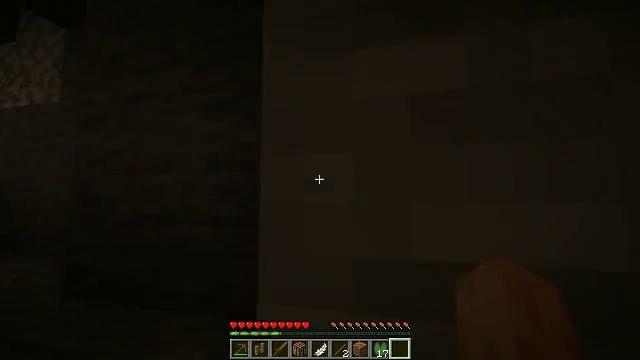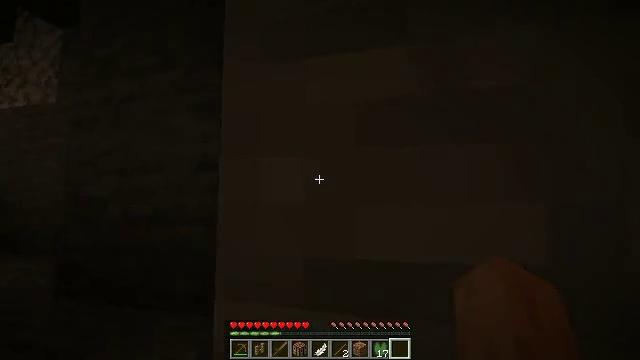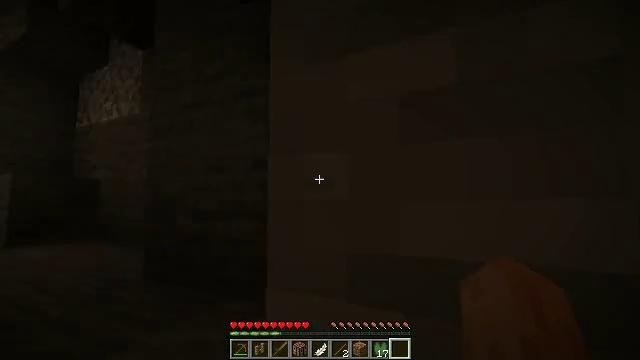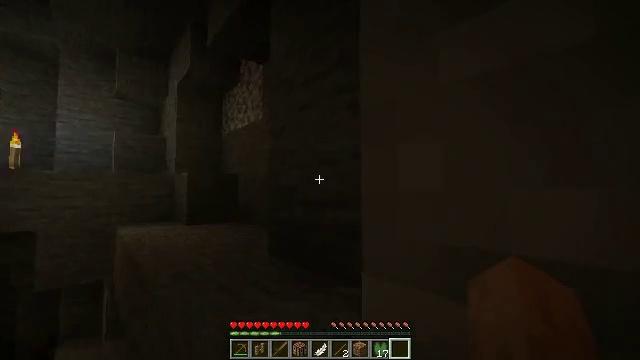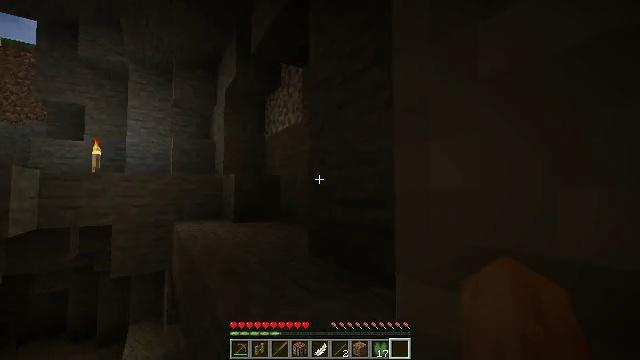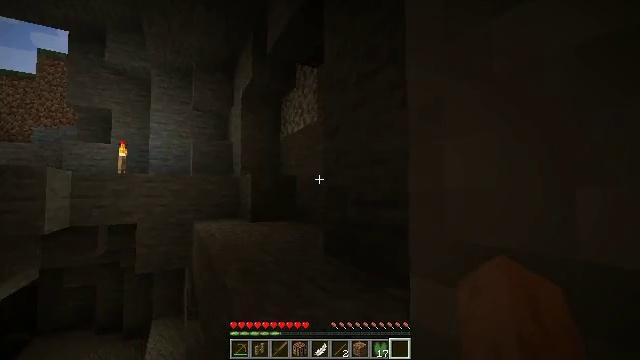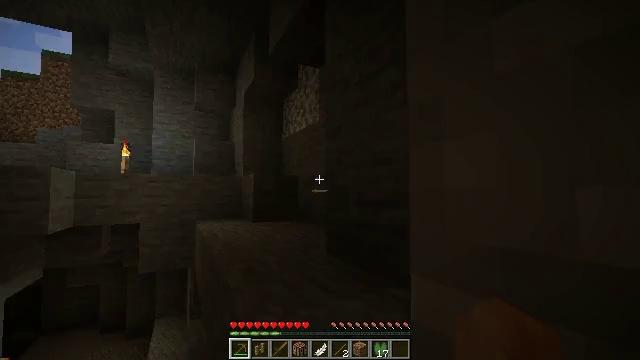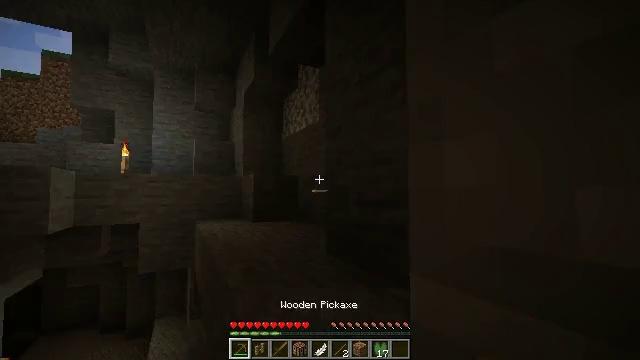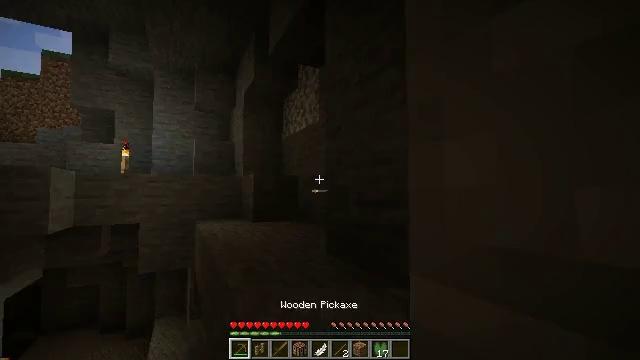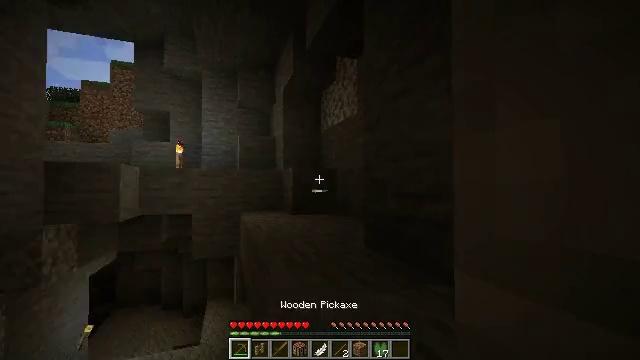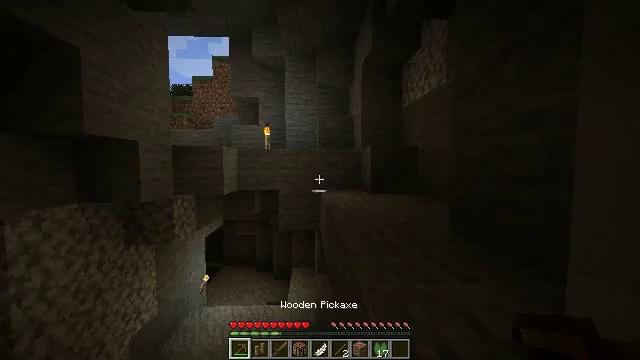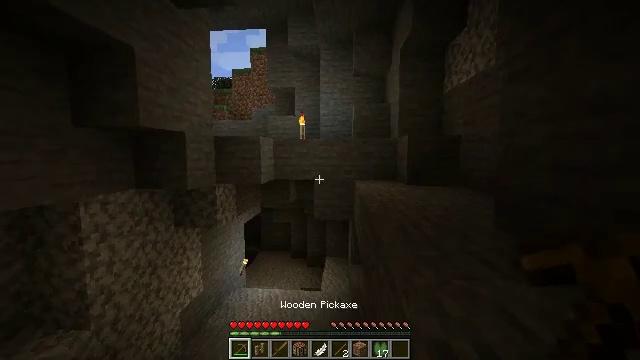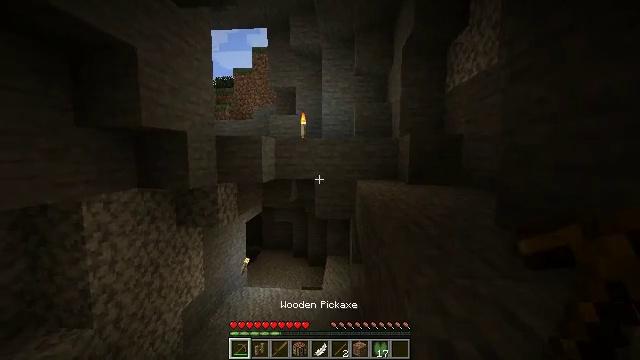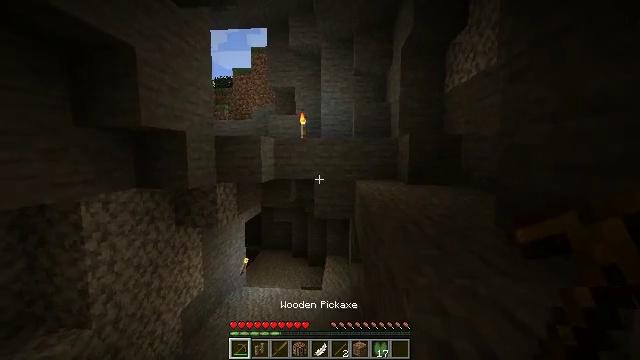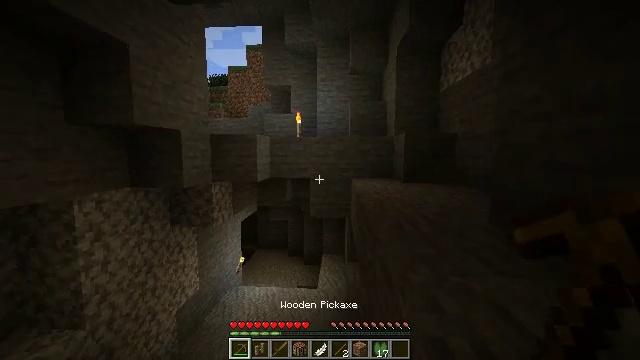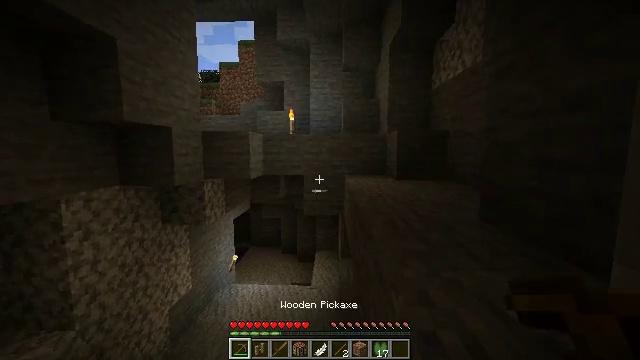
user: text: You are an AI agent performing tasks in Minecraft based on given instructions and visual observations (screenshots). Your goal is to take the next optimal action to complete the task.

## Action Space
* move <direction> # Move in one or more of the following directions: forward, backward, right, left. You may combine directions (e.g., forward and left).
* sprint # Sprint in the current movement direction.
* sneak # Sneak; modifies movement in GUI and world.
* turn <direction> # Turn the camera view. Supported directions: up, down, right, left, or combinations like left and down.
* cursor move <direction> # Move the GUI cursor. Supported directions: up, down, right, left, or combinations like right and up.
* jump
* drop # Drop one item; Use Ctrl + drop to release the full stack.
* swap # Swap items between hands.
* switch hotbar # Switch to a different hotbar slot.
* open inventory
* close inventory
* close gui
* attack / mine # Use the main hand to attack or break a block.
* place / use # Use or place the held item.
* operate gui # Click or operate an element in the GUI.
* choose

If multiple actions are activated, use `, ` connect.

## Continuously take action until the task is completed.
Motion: motion action
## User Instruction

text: Mine the torch on the wall.
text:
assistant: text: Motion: no_op
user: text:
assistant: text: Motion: turn left
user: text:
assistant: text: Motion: turn left and down
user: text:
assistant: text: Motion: turn left
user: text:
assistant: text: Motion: turn left
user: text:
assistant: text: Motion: switch to hotbar 1
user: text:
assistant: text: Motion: switch to hotbar 1
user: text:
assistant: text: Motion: switch to hotbar 1
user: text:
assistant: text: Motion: turn left and down, switch to hotbar 1
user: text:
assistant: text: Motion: turn left and down
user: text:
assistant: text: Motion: turn left and down
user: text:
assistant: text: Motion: no_op
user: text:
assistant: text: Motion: no_op
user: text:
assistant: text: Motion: no_op
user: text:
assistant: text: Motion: turn right
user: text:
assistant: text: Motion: no_op
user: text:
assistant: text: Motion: no_op
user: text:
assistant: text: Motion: no_op
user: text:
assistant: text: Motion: no_op
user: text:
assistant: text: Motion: no_op
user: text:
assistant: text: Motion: no_op
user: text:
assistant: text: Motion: turn right
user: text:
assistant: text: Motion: turn right and down
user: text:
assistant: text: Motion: turn right and down
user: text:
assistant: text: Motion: turn right and down
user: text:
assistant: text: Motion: turn right
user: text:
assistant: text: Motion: move forward
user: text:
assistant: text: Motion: move forward
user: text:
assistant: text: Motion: move forward
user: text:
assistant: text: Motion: move forward, turn right, jump